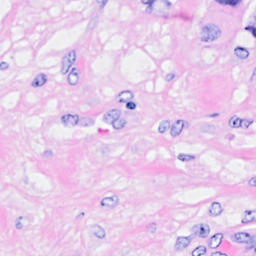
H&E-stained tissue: Breast